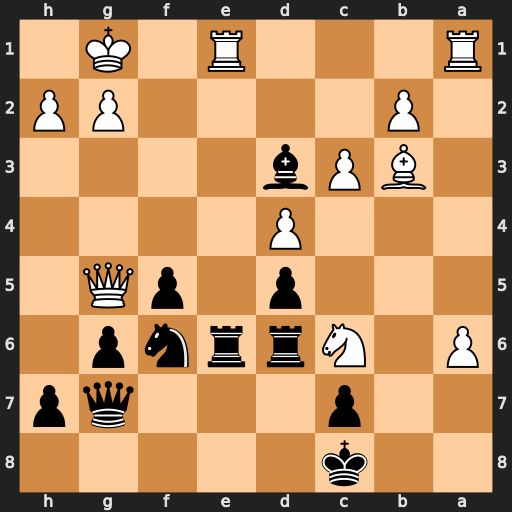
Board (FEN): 2k5/2p3qp/P1Nrrnp1/3p1pQ1/3P4/1BPb4/1P4PP/R3R1K1
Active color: b
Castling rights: -
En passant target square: -
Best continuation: Rxe1+ Rxe1 Rxc6